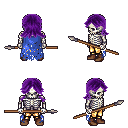
a pixel art fantasy rpg character, male body template, skeleton, blue tattered cape, gold greaves, purple loose hair, brown shoes, spear, four views (front, back, left, right), 2x2 character sprite sheet, small pixel art, hard edges, no anti-aliasing